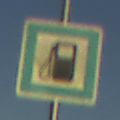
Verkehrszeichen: Tankstelle
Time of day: SunriseSunset
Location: Outdoor (Nature)
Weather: Clear
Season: NotSpecified
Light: Natural